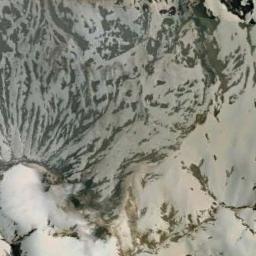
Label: snowberg